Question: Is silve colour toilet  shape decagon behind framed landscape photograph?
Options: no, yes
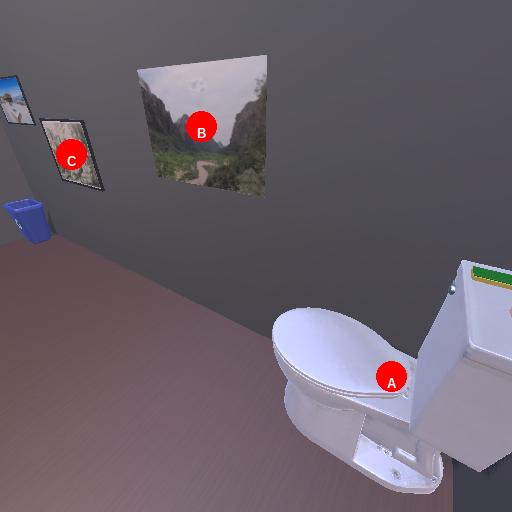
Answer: no